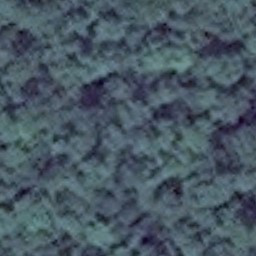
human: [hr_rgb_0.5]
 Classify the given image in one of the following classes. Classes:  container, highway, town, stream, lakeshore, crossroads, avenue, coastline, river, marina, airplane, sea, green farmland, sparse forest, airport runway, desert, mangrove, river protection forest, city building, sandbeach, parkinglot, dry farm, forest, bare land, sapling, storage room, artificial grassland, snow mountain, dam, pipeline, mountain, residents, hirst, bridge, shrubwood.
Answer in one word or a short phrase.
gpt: forest